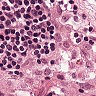
Metastatic tissue present: no